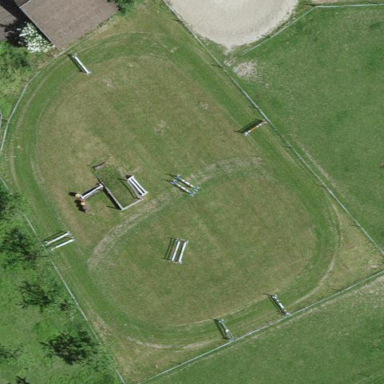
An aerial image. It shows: Equestrian pitch used for leisure and sports activities.